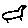
Label: bird